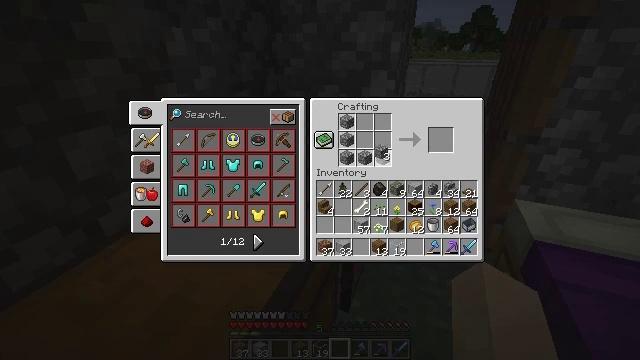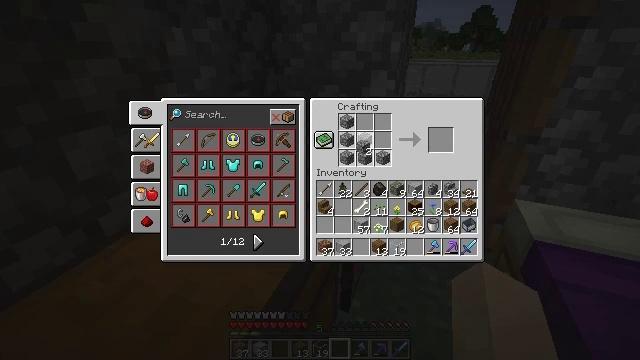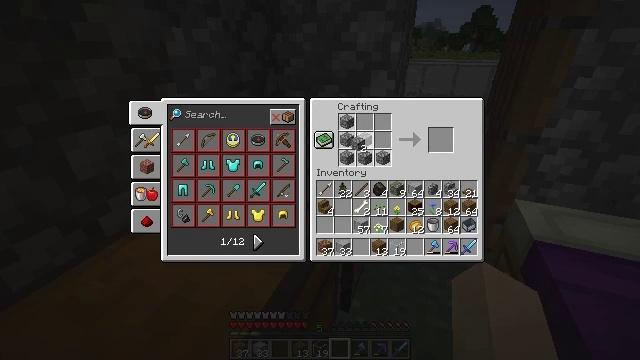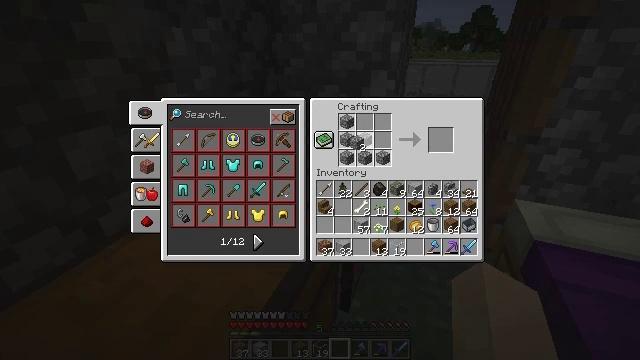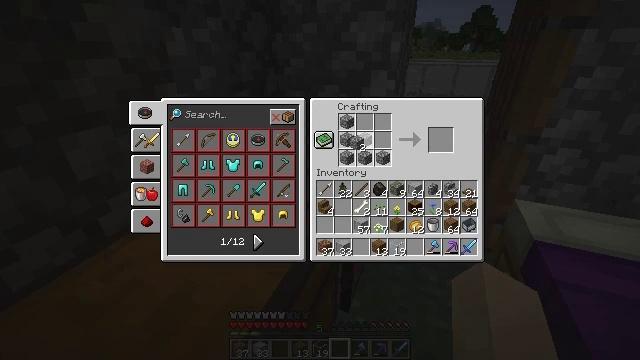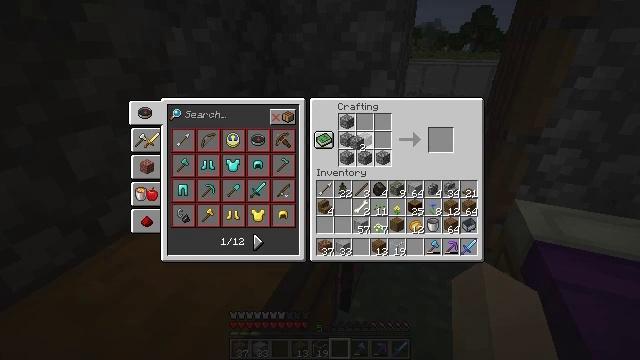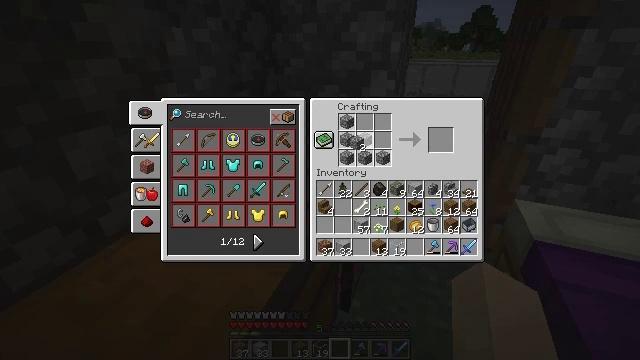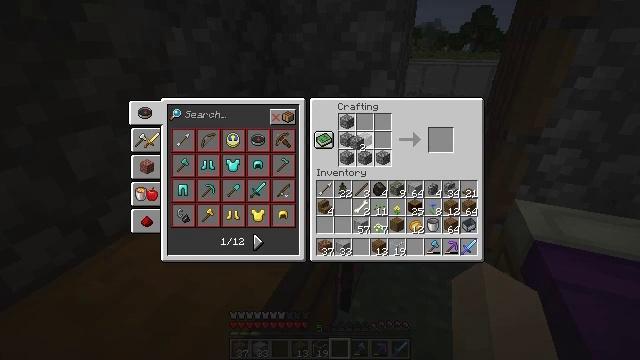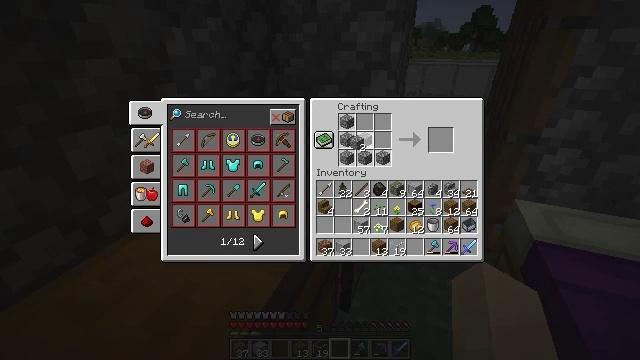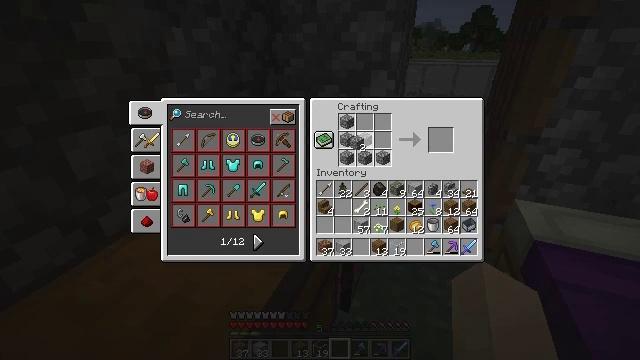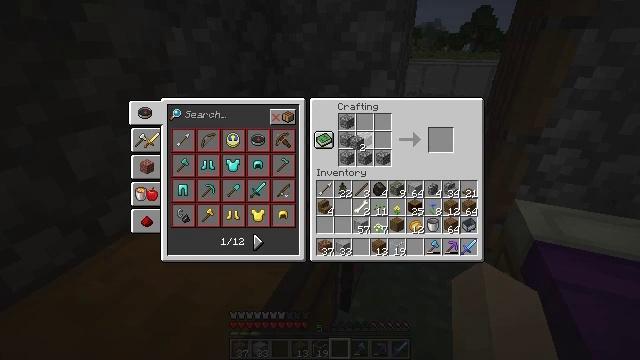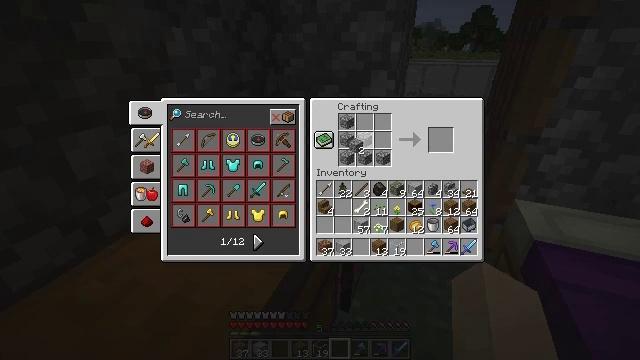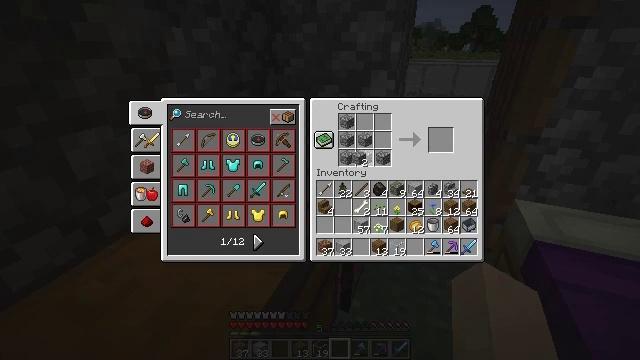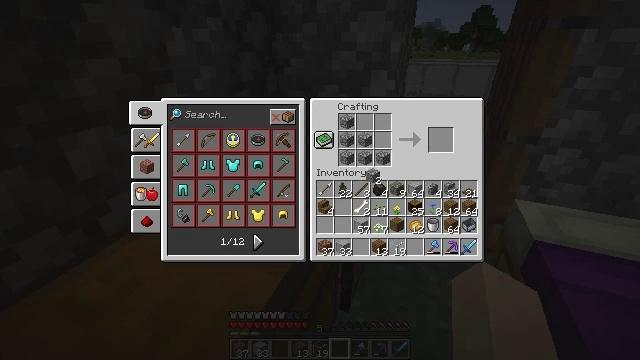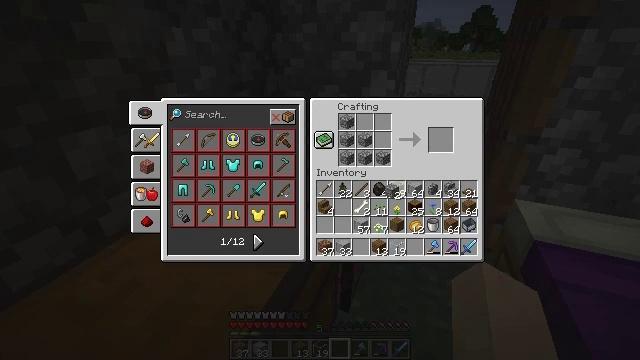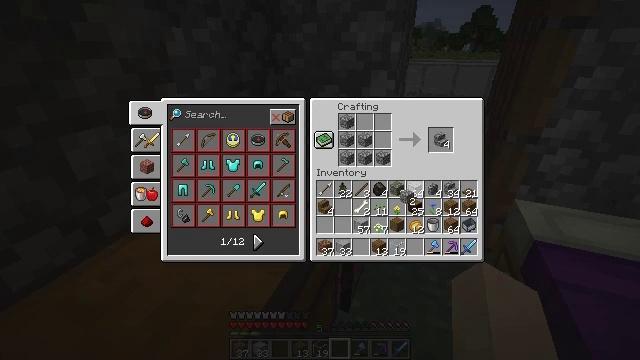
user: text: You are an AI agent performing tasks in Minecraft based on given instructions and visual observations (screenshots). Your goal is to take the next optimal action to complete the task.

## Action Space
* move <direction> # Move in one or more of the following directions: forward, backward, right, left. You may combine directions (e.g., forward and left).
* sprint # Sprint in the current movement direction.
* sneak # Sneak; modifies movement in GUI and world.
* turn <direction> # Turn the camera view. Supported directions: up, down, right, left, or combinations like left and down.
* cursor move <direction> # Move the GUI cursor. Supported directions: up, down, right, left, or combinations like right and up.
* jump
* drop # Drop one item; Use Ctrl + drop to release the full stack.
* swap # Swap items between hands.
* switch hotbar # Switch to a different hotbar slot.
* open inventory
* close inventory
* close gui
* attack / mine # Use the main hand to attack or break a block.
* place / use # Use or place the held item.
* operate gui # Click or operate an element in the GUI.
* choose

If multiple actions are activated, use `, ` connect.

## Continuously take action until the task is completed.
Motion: motion action
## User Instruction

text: Use cobblestone at the crafting table to make cobblestone stairs.
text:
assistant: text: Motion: sneak, turn left, attack / mine
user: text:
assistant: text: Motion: sneak, attack / mine
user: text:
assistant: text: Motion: sneak, attack / mine
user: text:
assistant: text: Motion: sneak, attack / mine
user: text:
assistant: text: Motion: sneak, attack / mine
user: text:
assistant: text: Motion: sneak, attack / mine
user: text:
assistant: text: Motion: sneak, attack / mine
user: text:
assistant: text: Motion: sneak, attack / mine
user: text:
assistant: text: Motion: sneak, attack / mine
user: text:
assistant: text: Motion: sneak
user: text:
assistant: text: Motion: sneak
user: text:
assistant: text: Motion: sneak, turn down
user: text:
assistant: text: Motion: sneak, turn right and down
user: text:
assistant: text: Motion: turn right and down
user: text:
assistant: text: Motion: turn right
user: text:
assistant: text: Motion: no_op
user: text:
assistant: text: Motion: no_op
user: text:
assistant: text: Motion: turn down
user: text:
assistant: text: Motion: no_op
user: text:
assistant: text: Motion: no_op
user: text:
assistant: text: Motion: no_op
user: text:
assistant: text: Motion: no_op
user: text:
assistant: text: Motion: no_op
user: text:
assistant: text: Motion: no_op
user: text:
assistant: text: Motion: no_op
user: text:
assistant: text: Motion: no_op
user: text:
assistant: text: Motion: no_op
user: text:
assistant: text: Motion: no_op
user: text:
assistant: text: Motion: no_op
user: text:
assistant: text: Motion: no_op